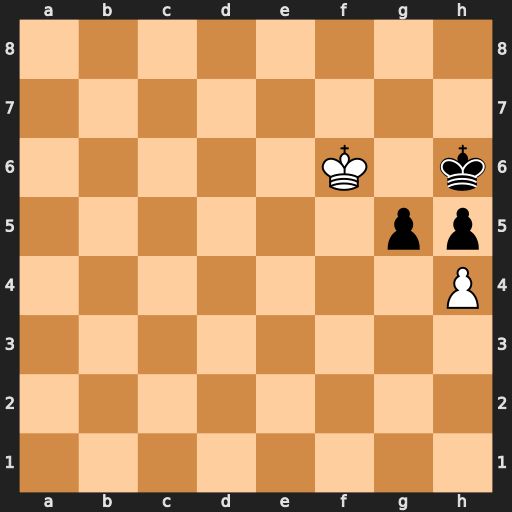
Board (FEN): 8/8/5K1k/6pp/7P/8/8/8
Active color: w
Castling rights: -
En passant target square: -
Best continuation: hxg5+ Kh7 Kf7 h4 g6+